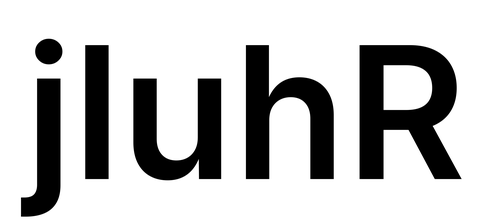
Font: Inter_SemiBold